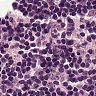
Metastatic tissue present: no